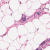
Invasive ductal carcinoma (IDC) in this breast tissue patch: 0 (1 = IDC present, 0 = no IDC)